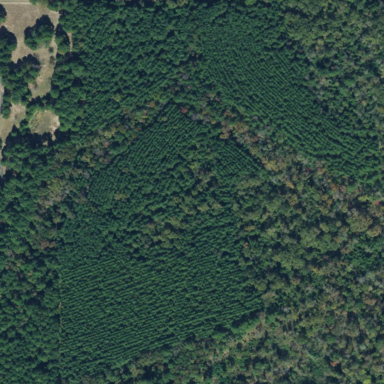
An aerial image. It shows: Evergreen needle-leaved forest.